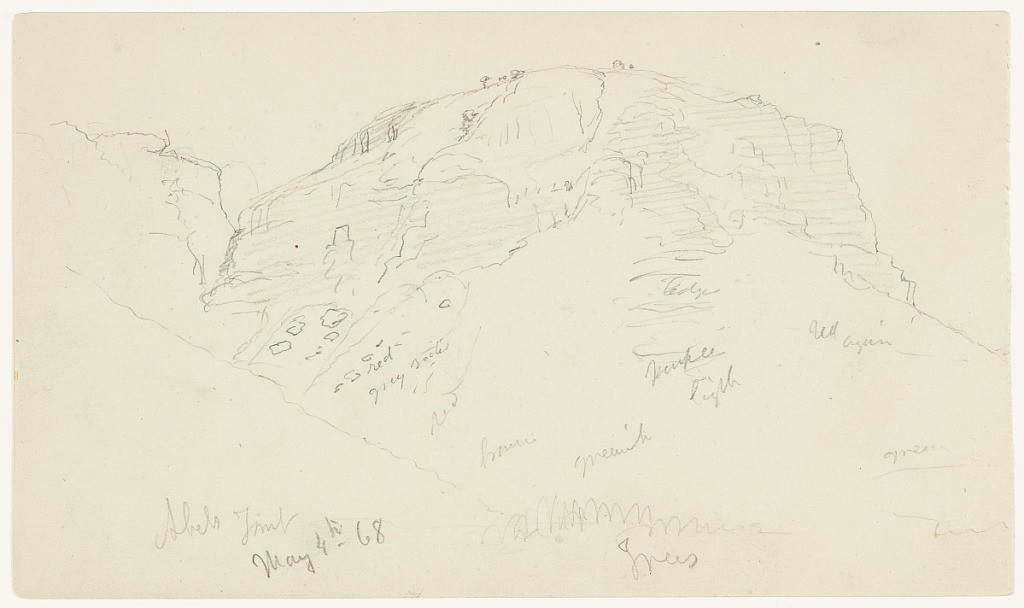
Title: Abel's Tomb, Syria
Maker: Frederic Edwin Church, American, 1826–1900
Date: May 4, 1868
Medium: Graphite on white laid paper; verso: graphite and white gouache
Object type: drawing
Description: Landscape sketch showing the mountain west of Damascus, Syria that is said to contain the tomb of the Biblical figure, Abel. A diagonal slope descends toward the center in the foreground at left. At center, a tall, rocky mountain dominates the scene, characterized by steep cliffs on all sides. Slopes and washes are shown around its base.

Verso: Landscape and architectural sketch showing an elevated view of a village in Syria made up of multiple rectilinear, flat-roofed structures. Some plaster walls are highlighted in white gouache. Two standings figures are visible at center with a detail of a cross-section of a mud and stone wall at lower right.